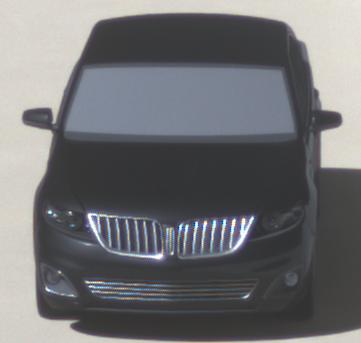
Make: Lincoln
Model: MKS
Detailed model: -
Model produced from: 2008
Model produced until: 2011
Doors: 4
Color: black
Road condition: dry road
Daytime: midday
Contrast: high contrast